Interaction volume radius: 5 \u00c5
Interaction volume height: 10 \u00c5
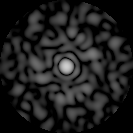
Disorder parameter: 0.8219